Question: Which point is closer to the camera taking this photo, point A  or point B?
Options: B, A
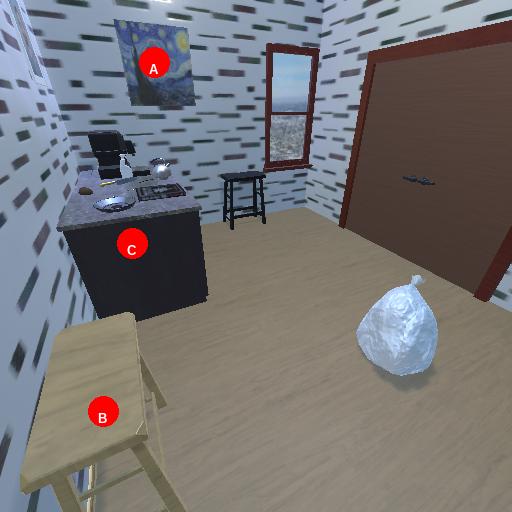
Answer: B